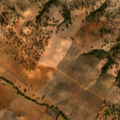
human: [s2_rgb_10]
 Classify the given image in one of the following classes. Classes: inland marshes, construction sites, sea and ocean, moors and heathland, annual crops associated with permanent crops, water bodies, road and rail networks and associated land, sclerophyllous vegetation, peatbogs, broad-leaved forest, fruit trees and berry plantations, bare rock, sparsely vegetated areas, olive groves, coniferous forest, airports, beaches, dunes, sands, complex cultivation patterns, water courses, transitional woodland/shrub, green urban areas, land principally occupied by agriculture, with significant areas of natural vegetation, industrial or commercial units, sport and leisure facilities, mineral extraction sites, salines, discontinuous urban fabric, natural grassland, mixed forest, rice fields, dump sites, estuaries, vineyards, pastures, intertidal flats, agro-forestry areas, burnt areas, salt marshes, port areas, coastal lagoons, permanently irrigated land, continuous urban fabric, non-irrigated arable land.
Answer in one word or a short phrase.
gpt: non-irrigated arable land, olive groves, agro-forestry areas